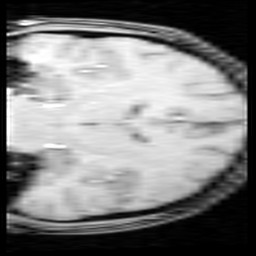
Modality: inplaneT1
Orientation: coronal
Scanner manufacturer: ge
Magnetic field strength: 3 T
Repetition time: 0.325 s
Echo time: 0.003724 s